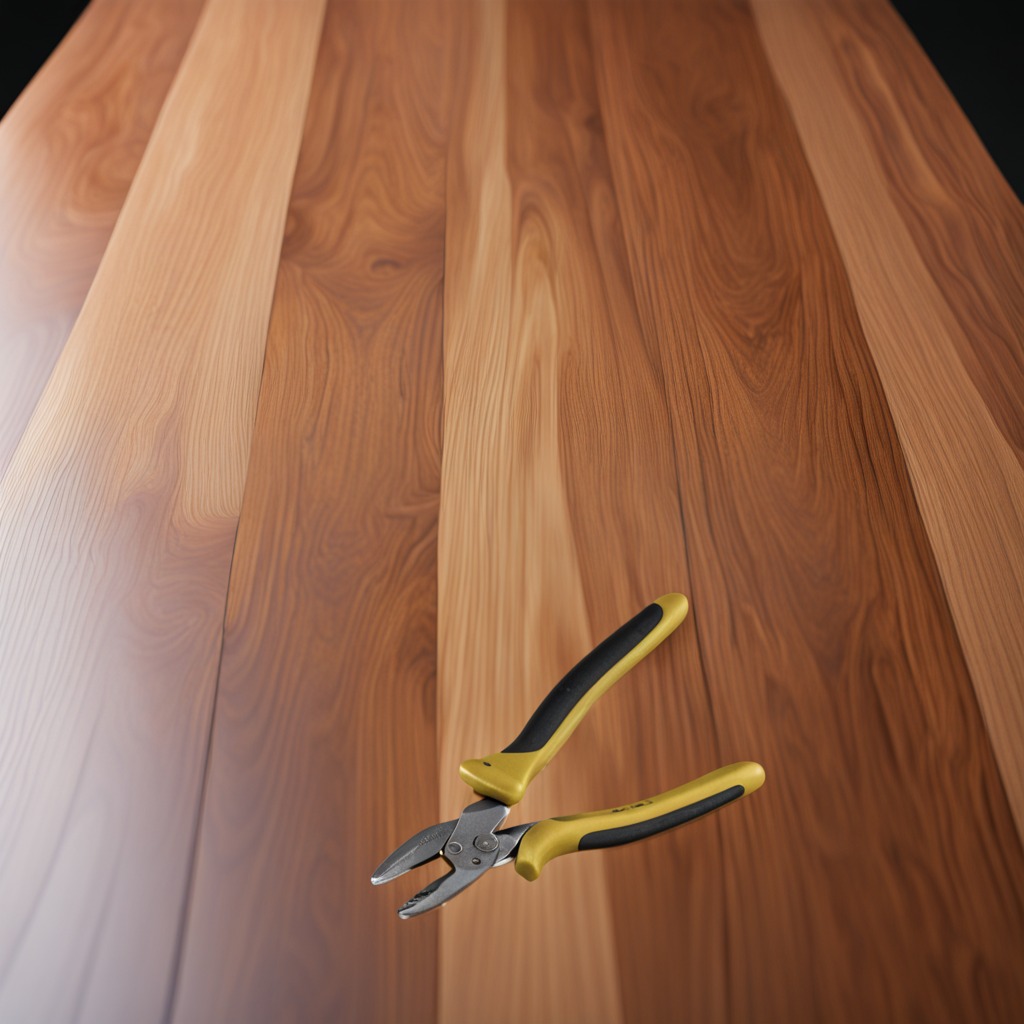
A plier is lying on the wooden table.